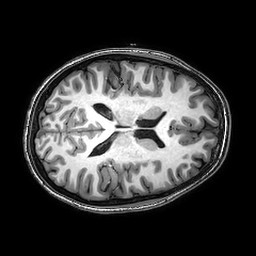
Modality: T1w
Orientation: axial
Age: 21
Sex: female
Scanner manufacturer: philips
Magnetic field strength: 3 T
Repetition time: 0.008394 s
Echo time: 0.00388 s